Interaction volume radius: 5 \u00c5
Interaction volume height: 15 \u00c5
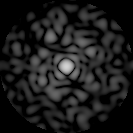
Disorder parameter: 0.8223